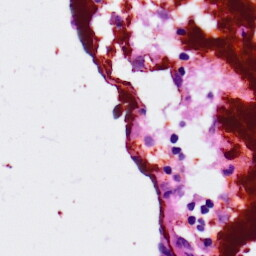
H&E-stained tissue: Lung